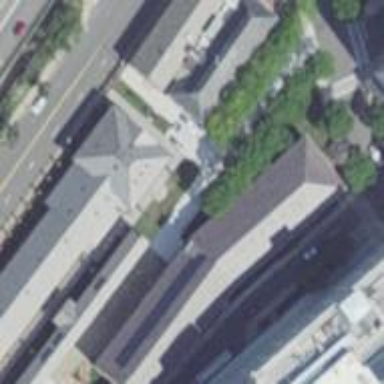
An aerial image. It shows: Building.